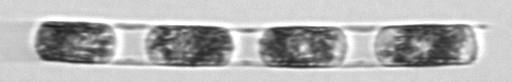
Label: Hemiaulus